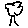
Label: tree